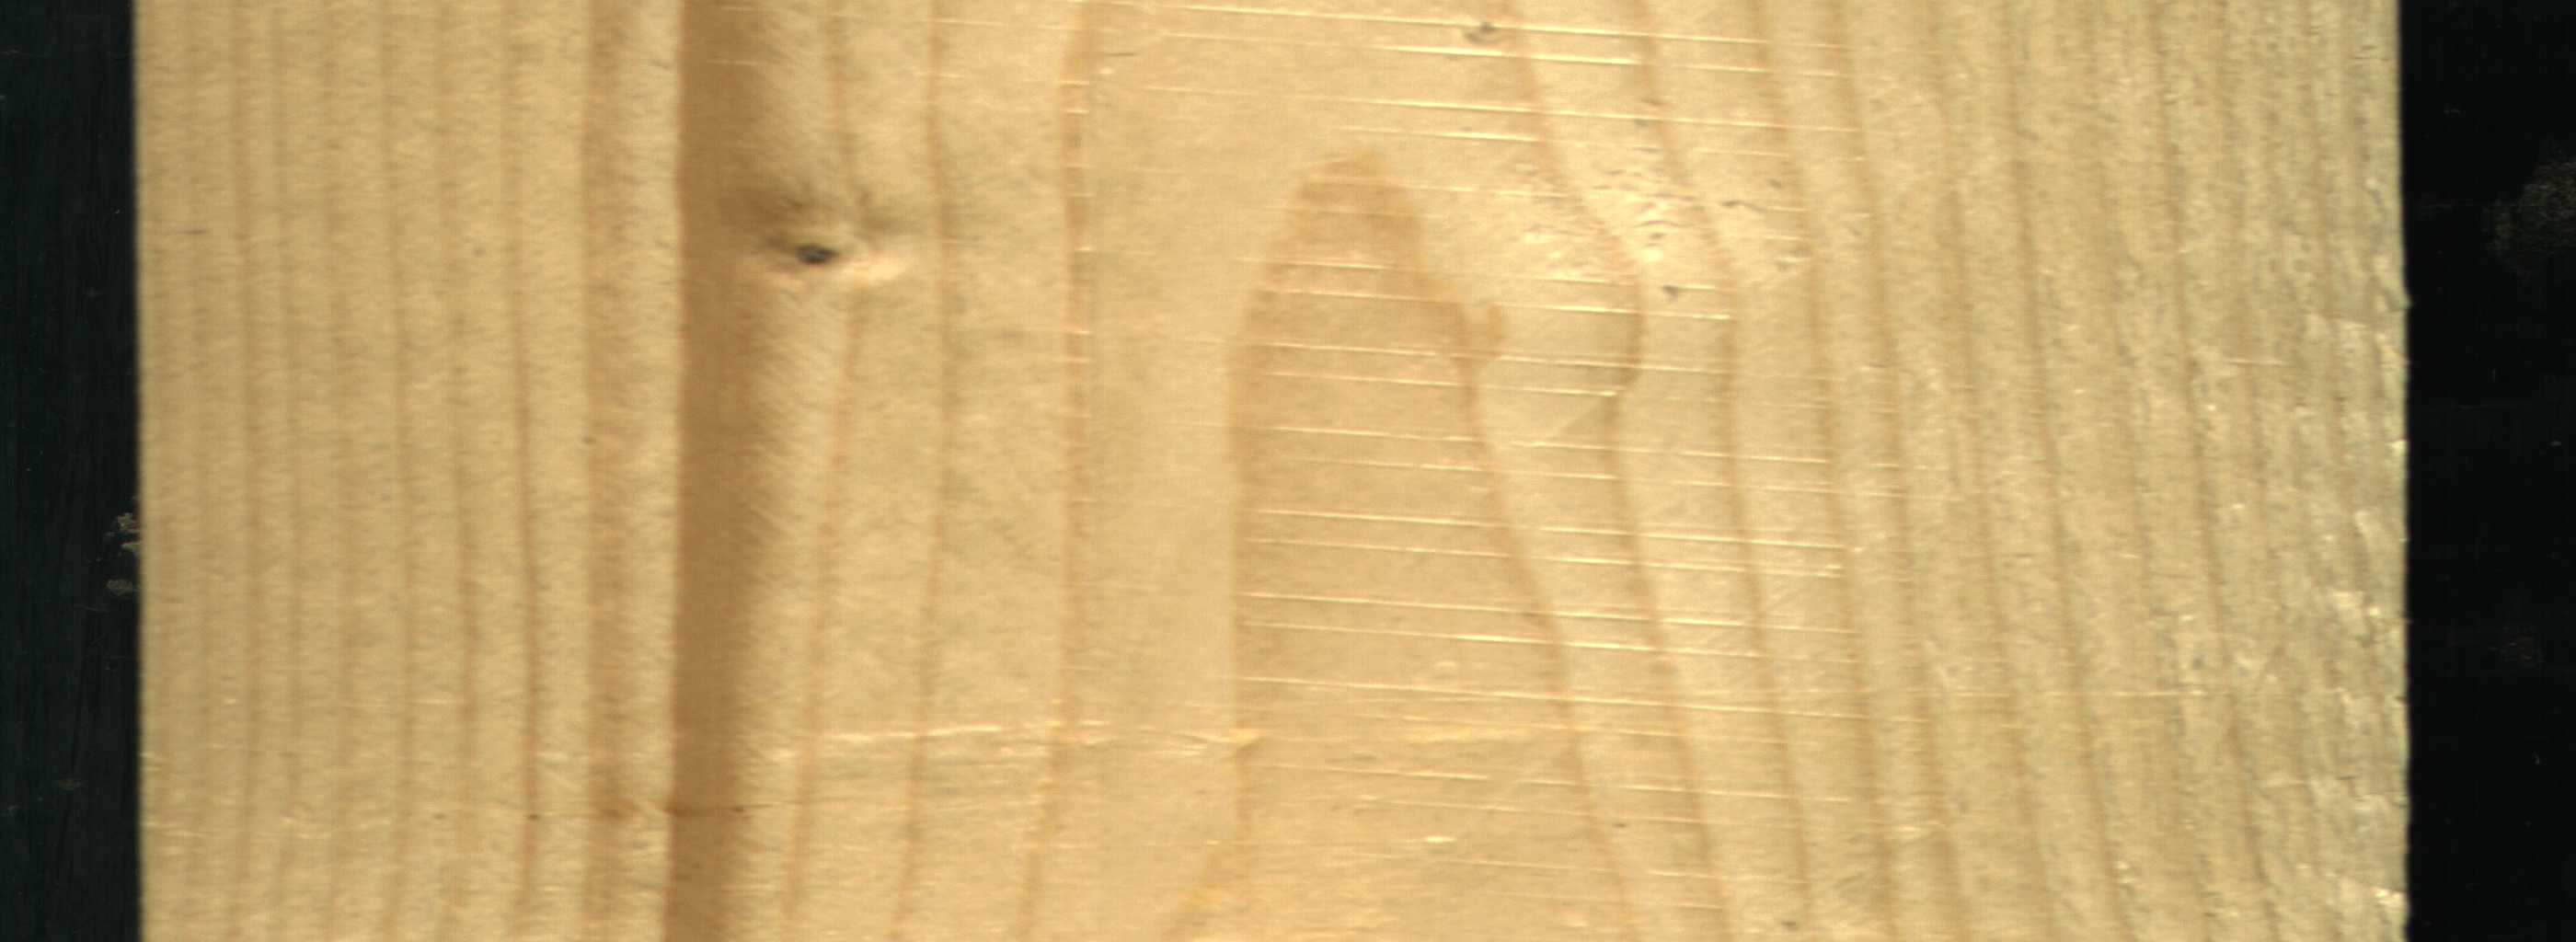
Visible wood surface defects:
Live_Knot